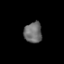
Tissue: lung
Cell type: Epithelial cells
Senescence score: 0.1643
Nuclear area (px): 365
Mean DAPI intensity: 109.578